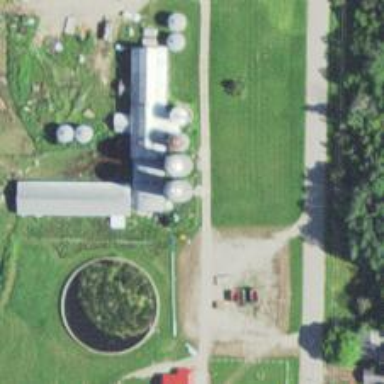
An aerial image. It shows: Silo.